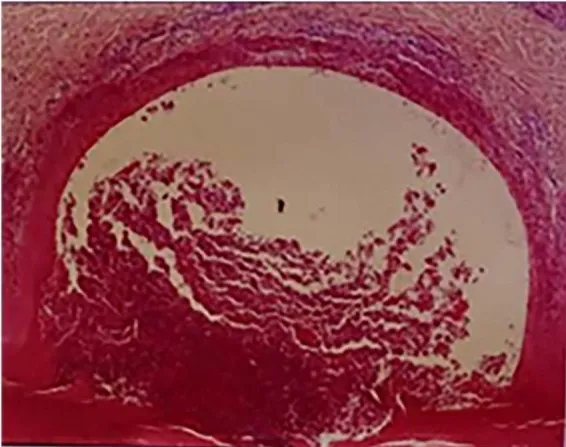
The pathological result showed lymphocyte infiltration.
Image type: pathology (h&e)